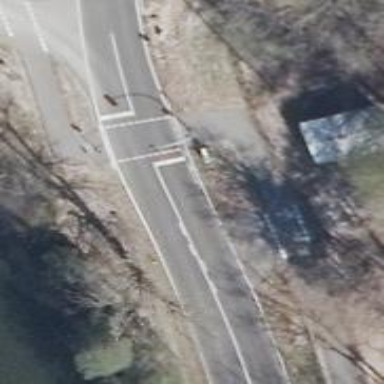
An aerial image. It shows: Road with traffic signals at crossing.